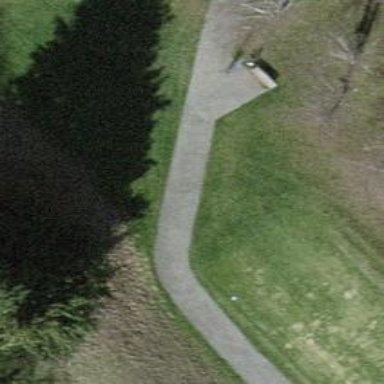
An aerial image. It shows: Designated golf cart path with asphalt surface. It functions as service road.